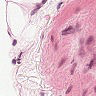
Metastatic tissue present: no